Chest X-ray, PA view. Patient: 64 years old, sex M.
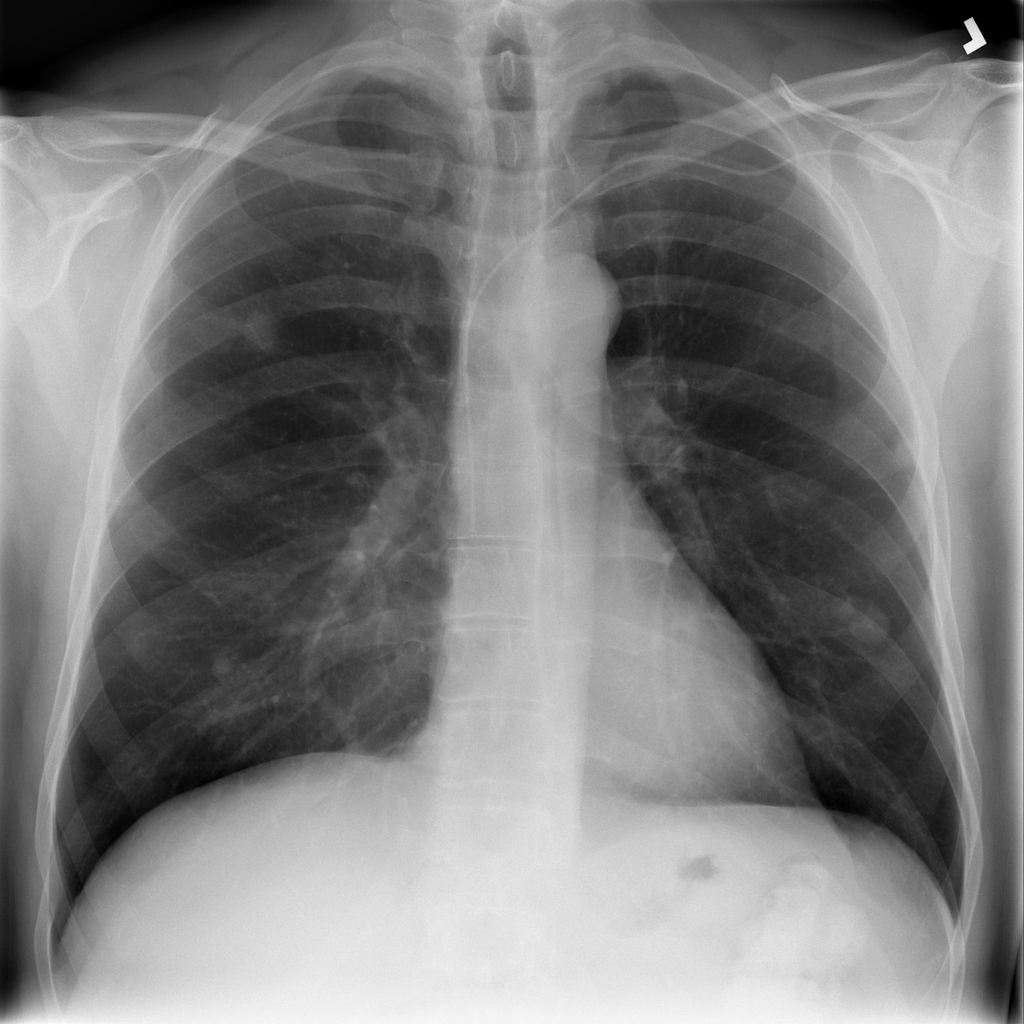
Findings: No Finding